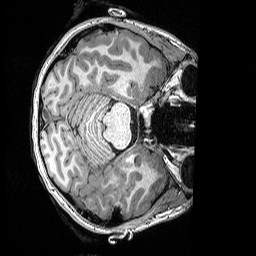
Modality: T1w
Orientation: axial
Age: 21
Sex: female
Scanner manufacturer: siemens
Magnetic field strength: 3 T
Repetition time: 2.53 s
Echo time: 0.0033 s